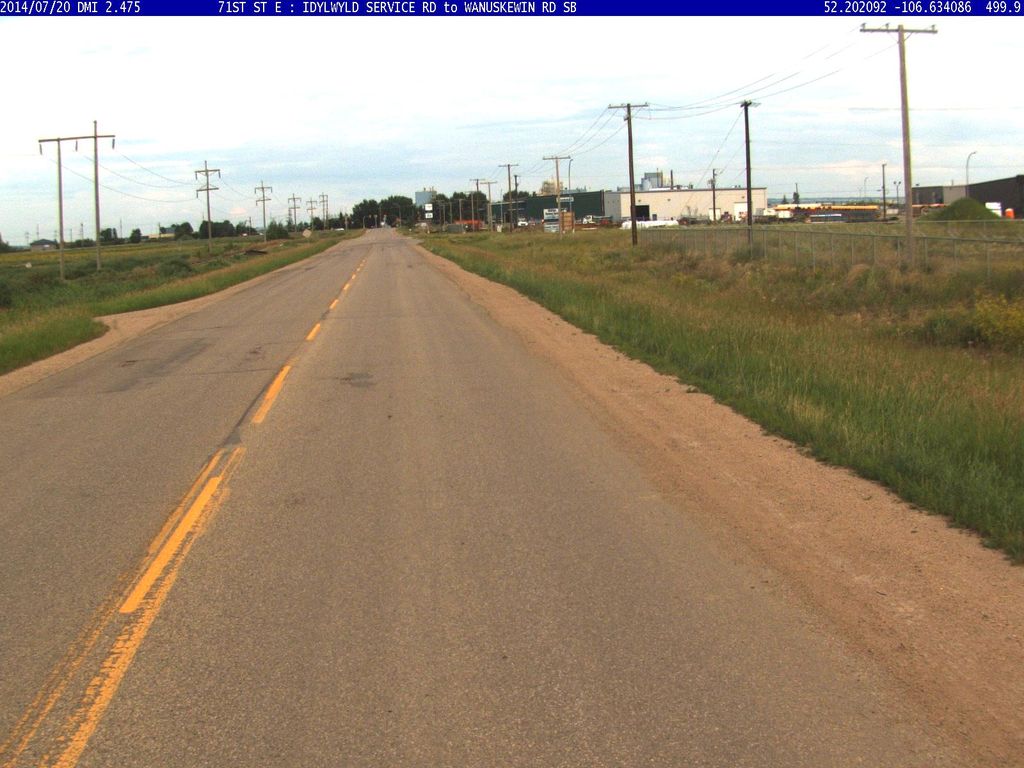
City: saskatoon